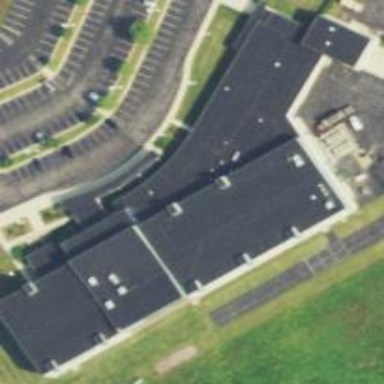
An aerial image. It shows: Public sports center with black roof.